Question: I'm studying CS231N, lecture 14, "Reinforcement Learning". In the lecture, the instructor mentioned the value function, which is shown in the picture:

I am wondering what is that bar between 'rt' and 's0'? I thought it was something like conditional probability, but I'm not sure about it. Or is it just a division?
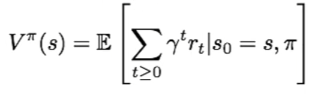
Answer: It's the conditional probability. It literally means the reward at time 't', given state 's', following policy 'pi'.